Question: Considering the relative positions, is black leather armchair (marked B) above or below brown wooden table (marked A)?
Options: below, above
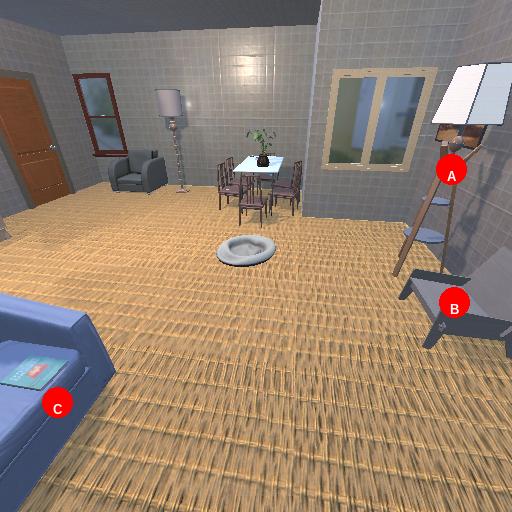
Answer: below